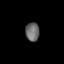
Tissue: lung
Cell type: Epithelial cells
Senescence score: 0.2129
Nuclear area (px): 255
Mean DAPI intensity: 105.529